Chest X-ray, PA view. Patient: 53 years old, sex F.
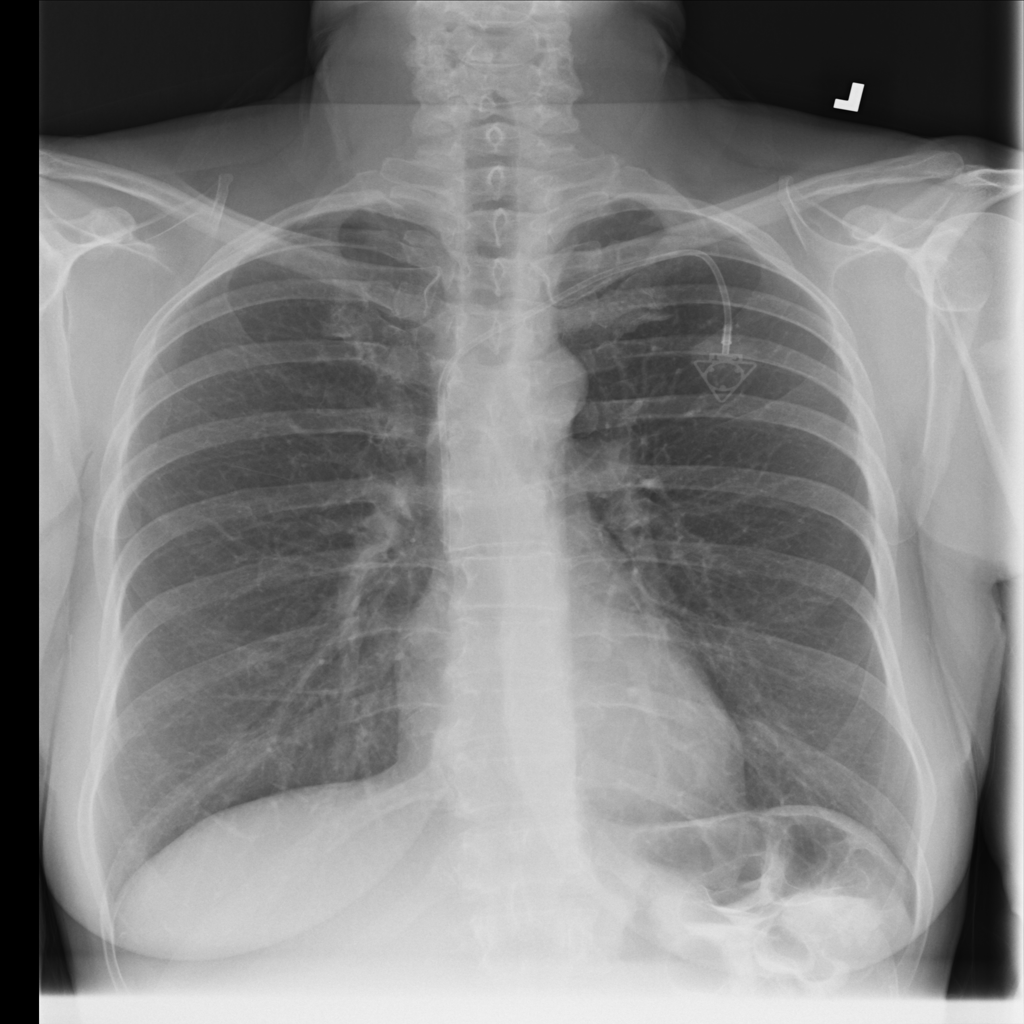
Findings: No Finding